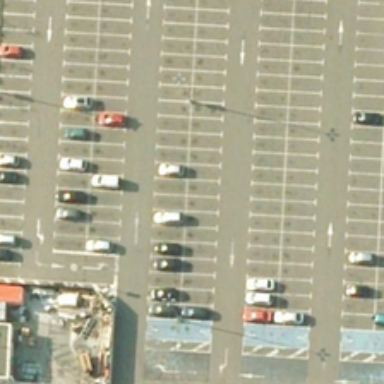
Some cars are parked in a parking lot with many empty parking spaces .